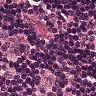
Metastatic tissue present: no